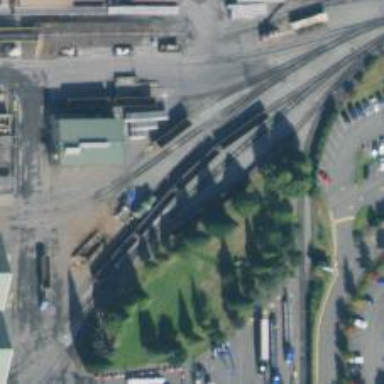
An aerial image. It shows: Railway yard in service.